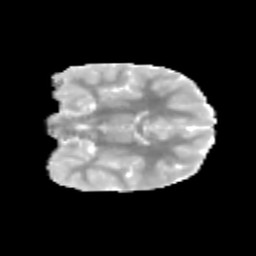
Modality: MD
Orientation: coronal
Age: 10
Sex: female
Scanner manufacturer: siemens
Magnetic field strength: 3 T
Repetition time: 3.8 s
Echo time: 0.07 s